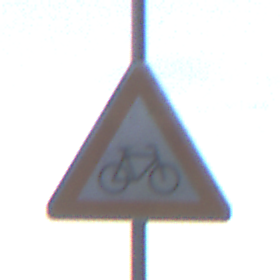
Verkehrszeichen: RadverkehrLinks
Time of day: SunriseSunset
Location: Outdoor (Nature)
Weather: PartlyCloudy
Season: NotSpecified
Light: Natural